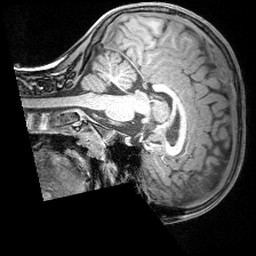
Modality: T1w
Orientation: sagittal
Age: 9
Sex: male
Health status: ill
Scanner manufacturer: siemens
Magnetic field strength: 3 T
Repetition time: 1.6 s
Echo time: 0.00179 s